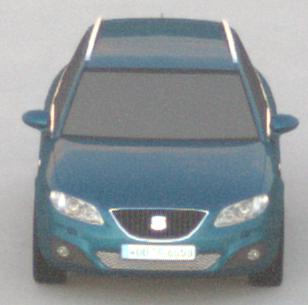
Make: SEAT
Model: Exeo ST 1.6
Detailed model: Exeo (3R) ST
Model produced from: 2010/05
Model produced until: 2010/08
Doors: 5
Color: blue
Road condition: dry road
Daytime: sunrise or sunset
Contrast: low contrast